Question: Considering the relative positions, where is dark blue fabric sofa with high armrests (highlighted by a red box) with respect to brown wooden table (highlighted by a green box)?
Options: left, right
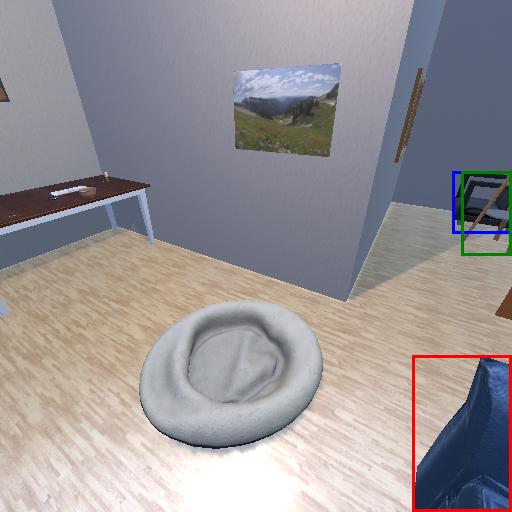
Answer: left